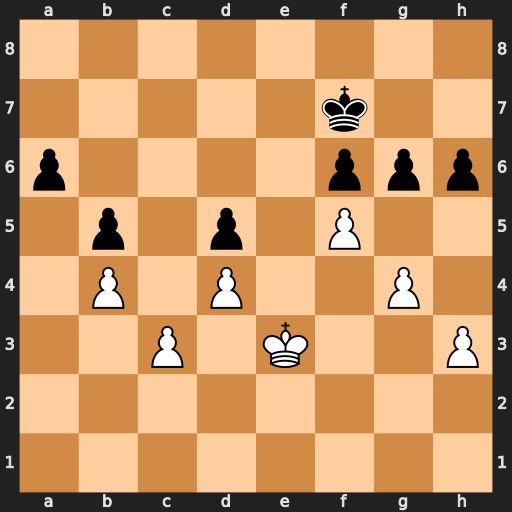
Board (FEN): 8/5k2/p4ppp/1p1p1P2/1P1P2P1/2P1K2P/8/8
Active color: w
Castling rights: -
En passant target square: -
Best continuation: fxg6+ Kxg6 Kf4